Question: How do I prevent the user from selecting non-colored areas (background events). He should only be able to select the blue-colored areas.

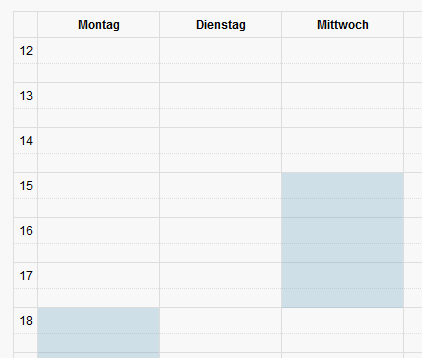
Answer: Until <URL> request that I made a bit ago is finished, the best solution is this:
Use the following function to check if an event is "inside" of a background event.
'''
var isValidEvent = function(start,end){
return $("#calendar").fullCalendar('clientEvents', function (event) {
return (event.rendering === "background" && //Add more conditions here if you only want to check against certain events
(start.isAfter(event.start) || start.isSame(event.start,'minute')) &&
(end.isBefore(event.end) || end.isSame(event.end,'minute')));
}).length > 0;
};
'''
In every event creation or modification callback, use the function.
'''
select: function (start, end, jsEvent, view) {
if(isValidEvent(start,end)){ //only add it if it's valid
$("#calendar").fullCalendar('addEventSource', [{
start: start,
end: end,
} ]);
}
$("#calendar").fullCalendar("unselect");
},
eventDrop: function( event, delta, revertFunc, jsEvent, ui, view ) {
if(!isValidEvent(event.start,event.end)){
revertFunc();
}
},
eventResize: function( event, delta, revertFunc, jsEvent, ui, view ) {
if(!isValidEvent(event.start,event.end)){
revertFunc();
}
},
'''
Here's a <URL> of the result.